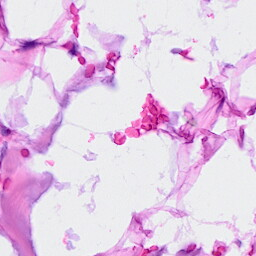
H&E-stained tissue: Breast